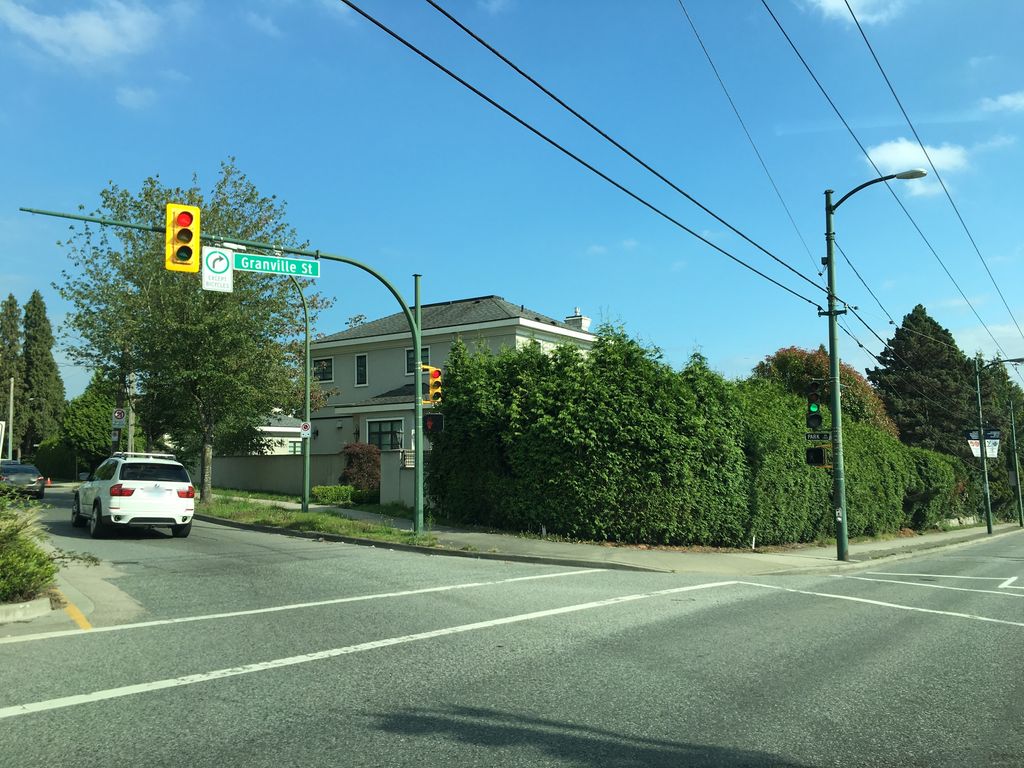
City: vancouver